Aerial crown-view tile of a tropical tree (Barro Colorado Island, Panama), acquired 20250317:
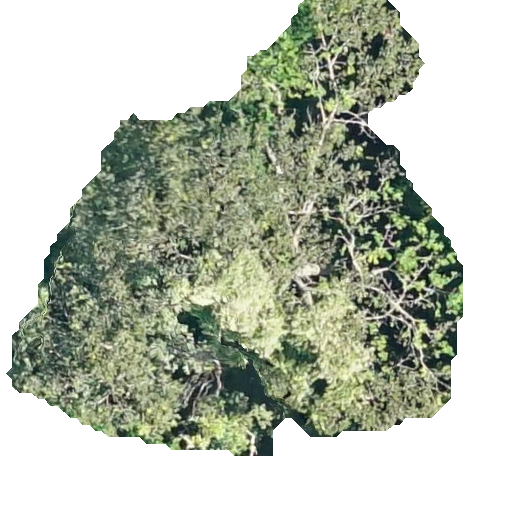
Species: Trattinnickia aspera
GBIF accepted scientific name: Trattinnickia aspera
Crown area: 205.67 m²